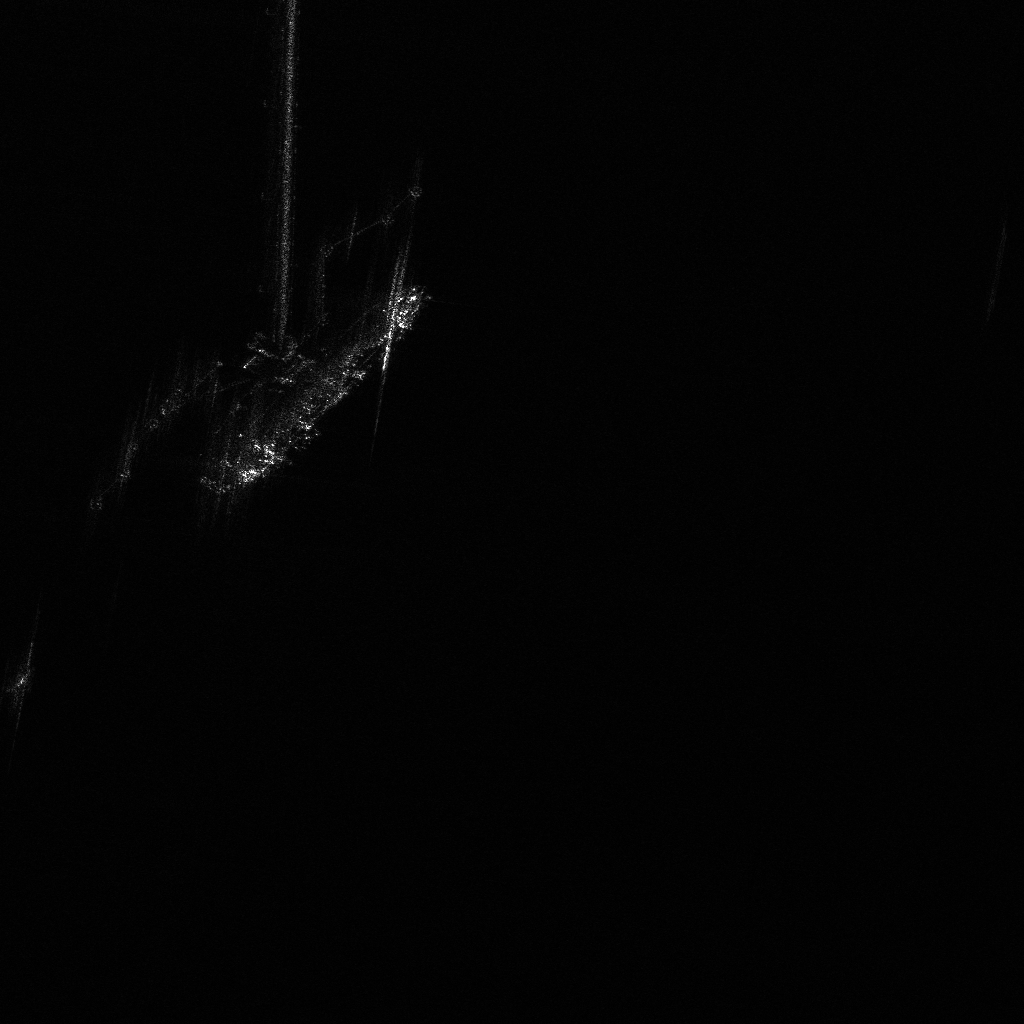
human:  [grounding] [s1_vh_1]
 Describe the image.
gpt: In the satellite image, there is  <ref>1 large ore-oil </ref> <box>[[28, 20, 35, 52, 45]]</box> located at center.